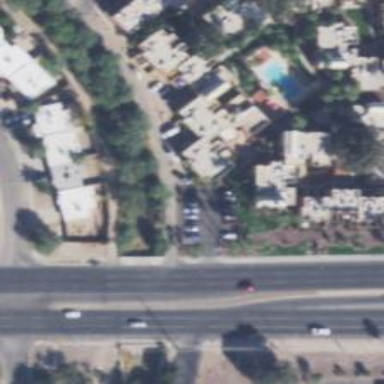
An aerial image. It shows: Alley classified as service road.